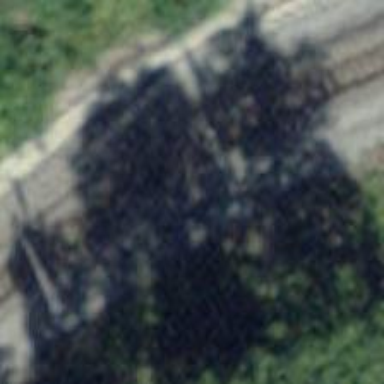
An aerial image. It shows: Narrow gauge railway with electrified contact lines.